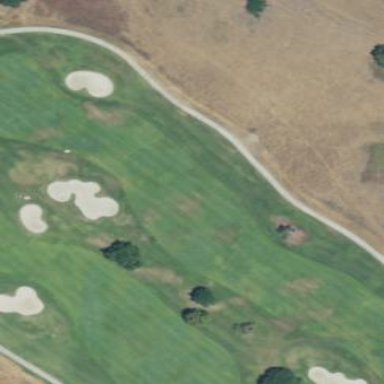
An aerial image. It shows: Scenic golf fairway.